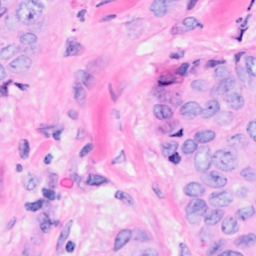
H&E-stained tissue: Breast